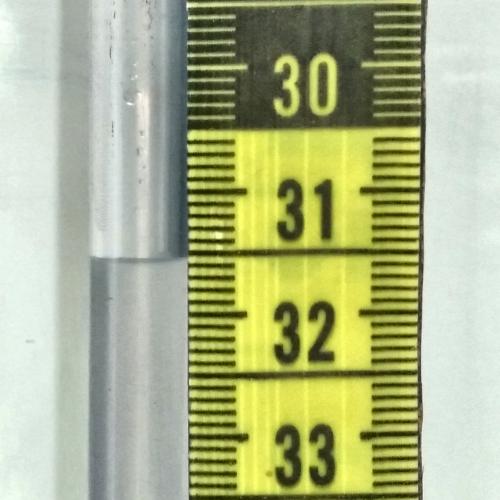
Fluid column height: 31.6 cm